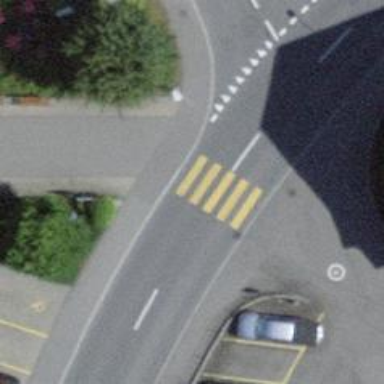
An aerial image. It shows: Uncontrolled zebra crossing on the road.